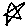
Label: star